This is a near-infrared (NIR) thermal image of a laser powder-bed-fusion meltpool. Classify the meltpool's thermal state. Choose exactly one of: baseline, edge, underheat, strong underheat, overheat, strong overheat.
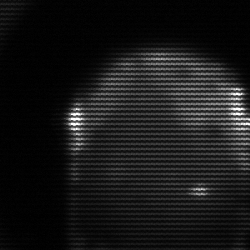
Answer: edge